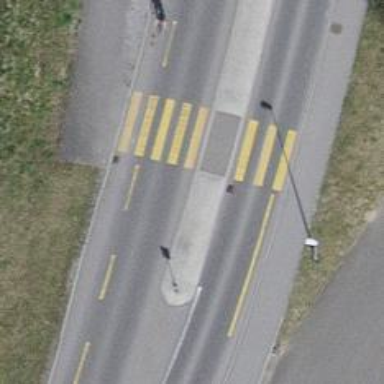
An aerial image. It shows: Uncontrolled zebra crossing with pedestrian island.